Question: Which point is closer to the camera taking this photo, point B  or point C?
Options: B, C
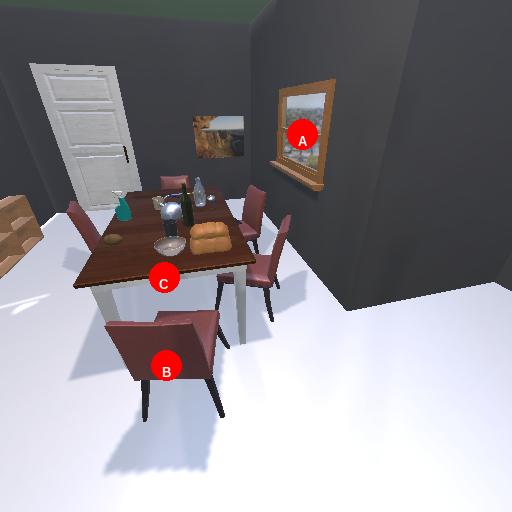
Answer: B